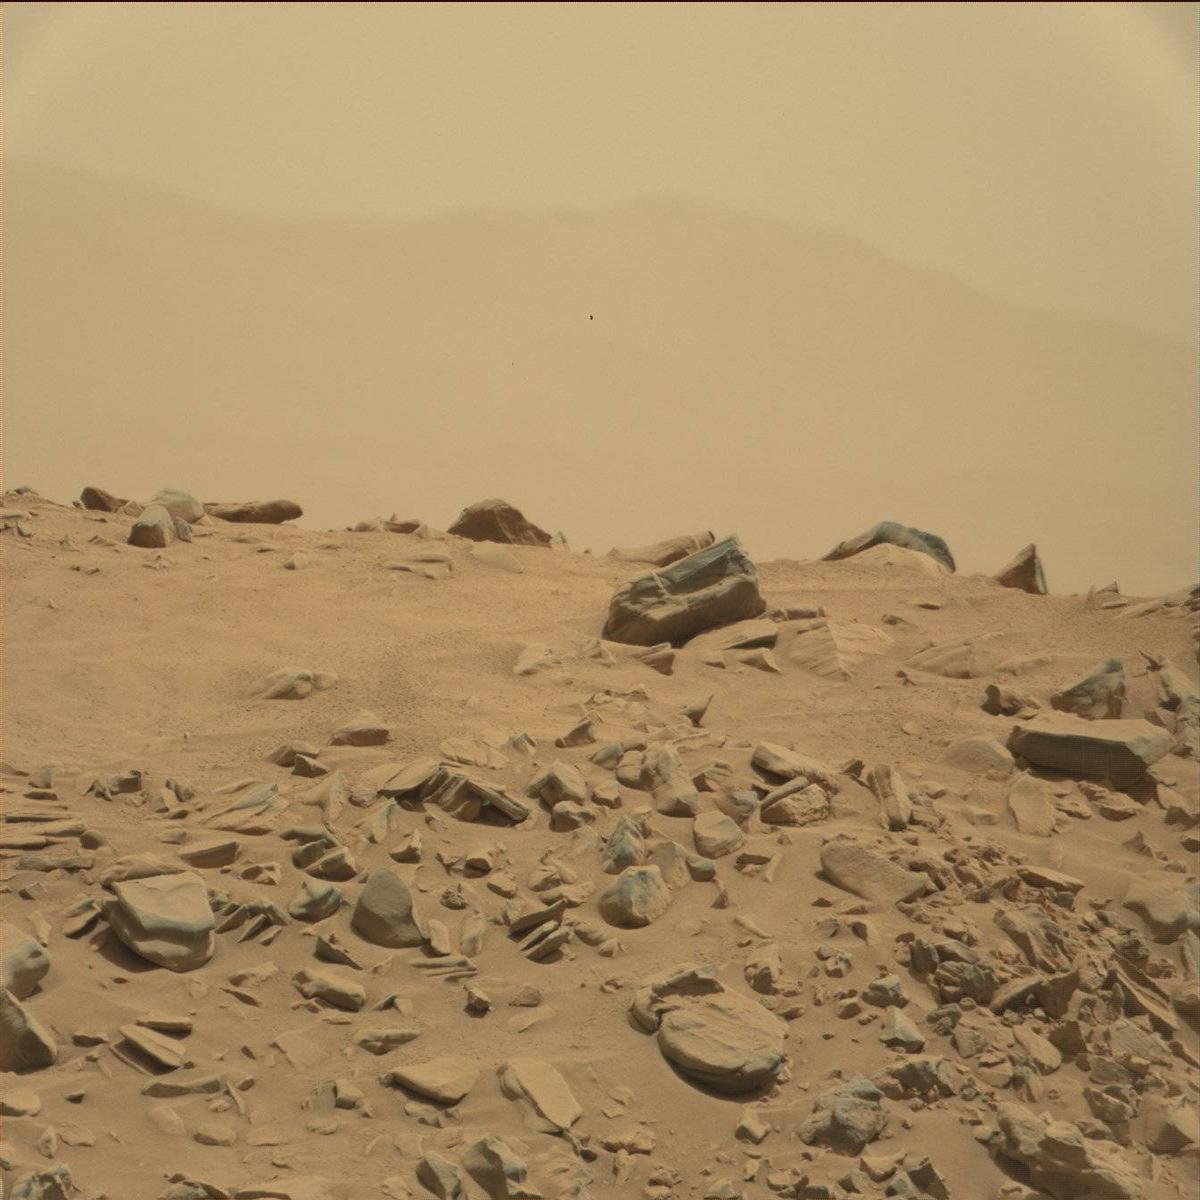
Terrain classes present: Bedrock, Ridge, Rock, Sand / Soil, Sky